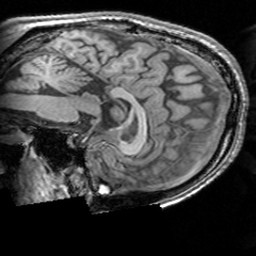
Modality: T1w
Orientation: sagittal
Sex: male
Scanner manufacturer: siemens
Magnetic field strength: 3 T
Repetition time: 1.63 s
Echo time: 0.00311 s